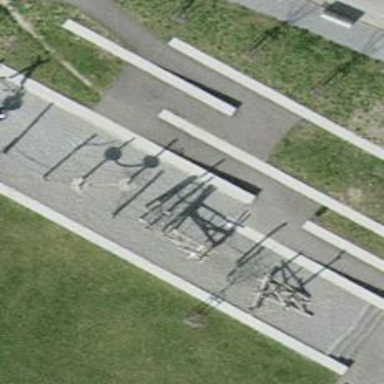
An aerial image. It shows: Playground area for leisure activities on the land.